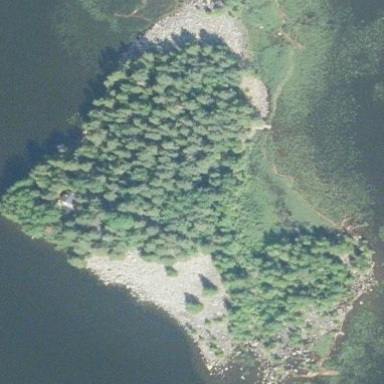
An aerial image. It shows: Image showing island.